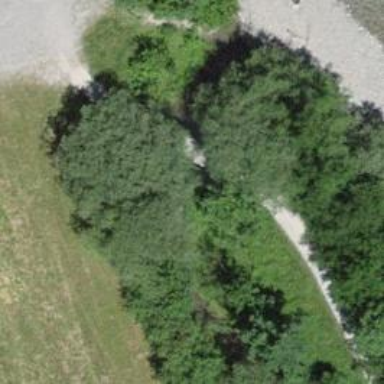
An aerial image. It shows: Path.